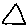
Label: triangle